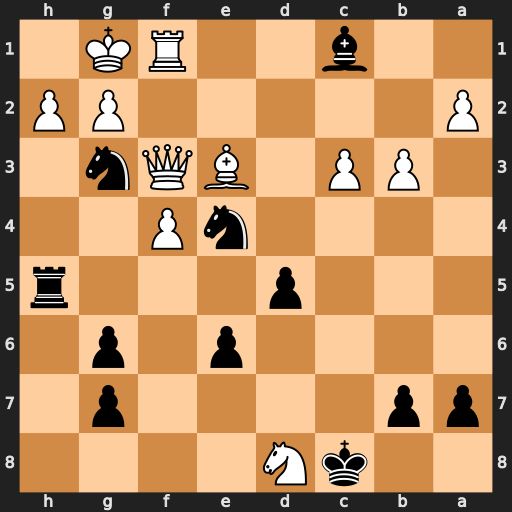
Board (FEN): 2kN4/pp4p1/4p1p1/3p3r/4nP2/1PP1BQn1/P5PP/2b2RK1
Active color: b
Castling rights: -
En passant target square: -
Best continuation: Bxe3+ Qxe3 Rxh2 Qxg3 Nxg3 Kxh2 Nxf1+